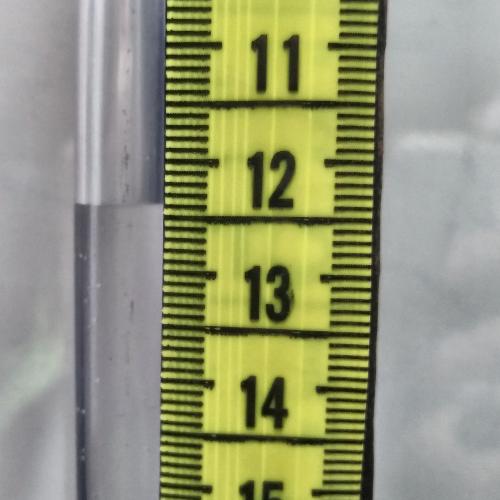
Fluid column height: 12.4 cm